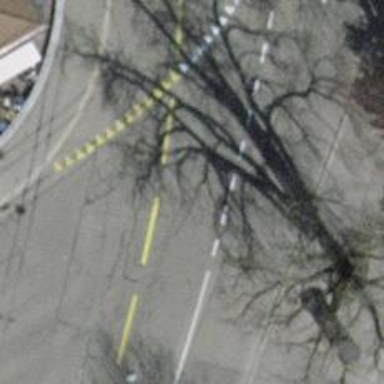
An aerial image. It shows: Road with traffic signals.